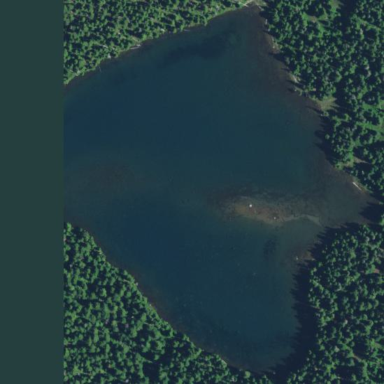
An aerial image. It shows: Beautiful lake surrounded by nature.